Question: I have a problem with a process in an app of mine hosted on Heroku (2xweb + 1x worder dynos). The process ends with quite a heavy email being created and sent via SendGrid. This took some time, causing web worker timeouts and bad usability, so it was refactored into a worker, which I thought would solve the problem, but I'm getting situations like this:
'''
Apr 10 17:12:48 wc heroku/web.2: Processing by DealsController#show as */*
[request is processed]
Apr 10 17:12:50 wc app/worker.1: [worker sending emails]
[a lot of lines with debug data cut]
Apr 10 17:12:53 wc heroku/worker.1: source=worker.1 dyno=heroku.<PHONE>.858a3455-0b9f-4f75-9052-b419d4653703 sample#load_avg_1m=0.29 sample#load_avg_5m=0.07 sample#load_avg_15m=0.02
Apr 10 17:12:53 wc heroku/worker.1: source=worker.1 dyno=heroku.<PHONE>.858a3455-0b9f-4f75-9052-b419d4653703 sample#memory_total=240.45MB sample#memory_rss=240.34MB sample#memory_cache=0.11MB sample#memory_swap=0.00MB sample#memory_pgpgin=85990pages sample#memory_pgpgout=24436pages
Apr 10 17:12:53 wc heroku/web.2: source=web.2 dyno=heroku.<PHONE>.879182ef-13f0-4908-bf35-c487ccab6153 sample#load_avg_1m=0.00 sample#load_avg_5m=0.01 sample#load_avg_15m=0.01
Apr 10 17:12:54 wc heroku/web.2: source=web.2 dyno=heroku.<PHONE>.879182ef-13f0-4908-bf35-c487ccab6153 sample#memory_total=844.16MB sample#memory_rss=511.82MB sample#memory_cache=0.00MB sample#memory_swap=332.34MB sample#memory_pgpgin=223581pages sample#memory_pgpgout=92554pages
Apr 10 17:12:54 wc heroku/web.2: Process running mem=844M(164.9%)
Apr 10 17:12:54 wc heroku/web.2: Error R14 (Memory quota exceeded)
Apr 10 17:12:54 wc app/web.2: ** [NewRelic][04/10/14 15:12:54 <PHONE>ef-13f0-4908-bf35-c487ccab6153 (468)] INFO : Starting Agent shutdown
Apr 10 17:12:55 wc app/worker.1: ** [Bugsnag] Bugsnag exception handler 1.6.2 ready, api_key=xxxxxxxxxxxxxxxxxxxxxxxxxxxxxxxxx
[8 new relic lines cut]
Apr 10 17:12:56 wc app/heroku-postgres: source=HEROKU_POSTGRESQL_WHITE sample#current_transaction=144542 sample#db_size=189720760bytes sample#tables=92 sample#active-connections=12 sample#waiting-connections=0 sample#index-cache-hit-rate=0.99981 sample#table-cache-hit-rate=0.99868 sample#load-avg-1m=0.36 sample#load-avg-5m=0.3 sample#load-avg-15m=0.285 sample#read-iops=38.367 sample#write-iops=13.221 sample#memory-total=7629464kB sample#memory-free=187884kB sample#memory-cached=6599816kB sample#memory-postgres=689216kB
Apr 10 17:12:56 wc app/worker.1: ** [NewRelic][04/10/14 15:12:55 +0000 858a3455-0b9f-4f75-9052-b419d4653703 (99)] INFO : Installing DelayedJob instrumentation hooks
[11 new relic lines cut]
Apr 10 17:12:59 wc app/worker.1: Delayed::Backend::ActiveRecord::Job Load (1.6ms) UPDATE "delayed_jobs" SET locked_at = '2014-04-10 15:12:59.482734', locked_by = 'host:858a3455-0b9f-4f75-9052-b419d4653703 pid:2' WHERE id IN (SELECT id FROM "delayed_jobs" WHERE ((run_at <= '2014-04-10 15:12:59.481969' AND (locked_at IS NULL OR locked_at < '2014-04-10 11:12:59.482002') OR locked_by = 'host:858a3455-0b9f-4f75-9052-b419d4653703 pid:2') AND failed_at IS NULL) ORDER BY priority ASC, run_at ASC LIMIT 1 FOR UPDATE) RETURNING *
Apr 10 17:12:59 wc app/worker.1: ** [NewRelic][04/10/14 15:12:59 +0000 858a3455-0b9f-4f75-9052-b419d4653703 (99)] INFO : Starting Agent shutdown
Apr 10 17:13:09 wc app/worker.1: Delayed::Backend::ActiveRecord::Job Load (1.6ms) UPDATE "delayed_jobs" SET locked_at = '2014-04-10 15:13:09.486147', locked_by = 'host:858a3455-0b9f-4f75-9052-b419d4653703 pid:2' WHERE id IN (SELECT id FROM "delayed_jobs" WHERE ((run_at <= '2014-04-10 15:13:09.485453' AND (locked_at IS NULL OR locked_at < '2014-04-10 11:13:09.485486') OR locked_by = 'host:858a3455-0b9f-4f75-9052-b419d4653703 pid:2') AND failed_at IS NULL) ORDER BY priority ASC, run_at ASC LIMIT 1 FOR UPDATE) RETURNING *
Apr 10 17:13:13 wc heroku/web.2: source=web.2 dyno=heroku.<PHONE>.879182ef-13f0-4908-bf35-c487ccab6153 sample#load_avg_1m=0.00 sample#load_avg_5m=0.01 sample#load_avg_15m=0.01
Apr 10 17:13:14 wc heroku/web.2: source=web.2 dyno=heroku.<PHONE>.879182ef-13f0-4908-bf35-c487ccab6153 sample#memory_total=463.75MB sample#memory_rss=153.29MB sample#memory_cache=0.00MB sample#memory_swap=310.46MB sample#memory_pgpgin=245188pages sample#memory_pgpgout=205946pages
Apr 10 17:13:14 wc app/web.2: Started GET "/user" for [IP.IP.IP.IP] at 2014-04-10 15:13:13 +0000
Apr 10 17:13:14 wc heroku/worker.1: source=worker.1 dyno=heroku.<PHONE>.858a3455-0b9f-4f75-9052-b419d4653703 sample#load_avg_1m=0.21 sample#load_avg_5m=0.06 sample#load_avg_15m=0.02
Apr 10 17:13:14 wc heroku/worker.1: source=worker.1 dyno=heroku.<PHONE>.858a3455-0b9f-4f75-9052-b419d4653703 sample#memory_total=157.25MB sample#memory_rss=157.14MB sample#memory_cache=0.11MB sample#memory_swap=0.00MB sample#memory_pgpgin=103179pages sample#memory_pgpgout=62923pages
Apr 10 17:13:16 wc app/web.2: Started GET "/user" for [IP.IP.IP.IP] at 2014-04-10 15:13:16 +0000
Apr 10 17:13:17 wc heroku/router: at=error code=H12 desc="Request timeout" method=GET path=/pages/planning host=www.cool-app.com request_id=c62a7ee5-11d8-4286-846a-a55861cc6a0e fwd="[IP.IP.IP.IP]" dyno=web.2 connect=2ms service=30000ms status=503 bytes=0
Apr 10 17:13:19 wc app/web.2: E, [2014-04-10T15:13:18.948990 #2] ERROR -- : worker=1 PID:12 timeout (31s > 30s), killing
Apr 10 17:13:19 wc app/worker.1: Delayed::Backend::ActiveRecord::Job Load (1.5ms) UPDATE "delayed_jobs" SET locked_at = '2014-04-10 15:13:19.489494', locked_by = 'host:858a3455-0b9f-4f75-9052-b419d4653703 pid:2' WHERE id IN (SELECT id FROM "delayed_jobs" WHERE ((run_at <= '2014-04-10 15:13:19.488845' AND (locked_at IS NULL OR locked_at < '2014-04-10 11:13:19.488874') OR locked_by = 'host:858a3455-0b9f-4f75-9052-b419d4653703 pid:2') AND failed_at IS NULL) ORDER BY priority ASC, run_at ASC LIMIT 1 FOR UPDATE) RETURNING *
Apr 10 17:13:20 wc app/web.2: E, [2014-04-10T15:13:19.689336 #2] ERROR -- : reaped #<Process::Status: pid 12 SIGKILL (signal 9)> worker=1
Apr 10 17:13:21 wc app/web.2: Disconnected from ActiveRecord
Apr 10 17:13:27 wc app/web.2: Processing by UsersController#show as HTML
[web worker 2 works properly from now on]
'''
The web.2 worker still crashes resulting in a ~20 second hang for the user and and "Application Error" screen being shown. What's strange is that this happens on different pages and seems to be linked to the worker in the background.
The line that especially confuses me (and the one probably symptomatic of the crash) is:
'''
Apr 10 17:13:19 wc app/web.2: E, [2014-04-10T15:13:18.948990 #2] ERROR -- : worker=1 PID:12 timeout (31s > 30s), killing
'''
What does it mean? It seems to me that the web.2 dyno is being killed because the worker=1 had a timout, which seems a bit crazy.
The configuration for the dynos is:

'''
Dynos:
1x - 2 - web bundle exec unicorn -p $PORT -c ./config/unicorn.rb
1x - 1 - worker bundle exec rake jobs:work
'''
Any ideas?
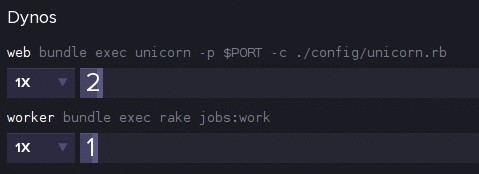
Answer: Solution: switch from 'delayed_job' to 'sidekiq'
To whom it may concern - despite several hours of debugging, I was never really able to get to the bottom of this. Decided to try switching this one job over to 'sidekiq'. This solved the issue. Probably just a bug with the particular delayed_job -> heroku interaction. Maybe this would be working today...